Question: ---
My goal is to set up a connection to a MySQL database using Entity Framework (an ADO.NET Entity Data Model). I'm getting frustrated by all the wizards and dialog boxes and I still can't find what I'm looking for.
Here's what I've done so far: I just installed the MySQL .NET Connector v6.1.3 on my machine (to my knowledge, it is correctly installed. It shows up in Add/Remove Programs in the Control Panel). In Visual Studio (Visual C# 2008 Express Edition SP1 with Entity Framework Version that ships with SP1), I click to add a reference to a project, click on "ADO.NET Entity Data Model" and that brings me to a screen that asks "What should the model contain?" I select "Generate from database" and then click Next.
This screen asks me which data connection I should use. I click "New Connection" and get a screen that looks like this:

Where's an option for the ADO.NET MySQL Connector that I just installed?
I know <URL> for MySQL, but I can't figure out how to get it into my application so that Visual studio recognizes it, uses the ADO.NET connector, and allows me to select that connection to create an Entity Model. How can this be accomplished?
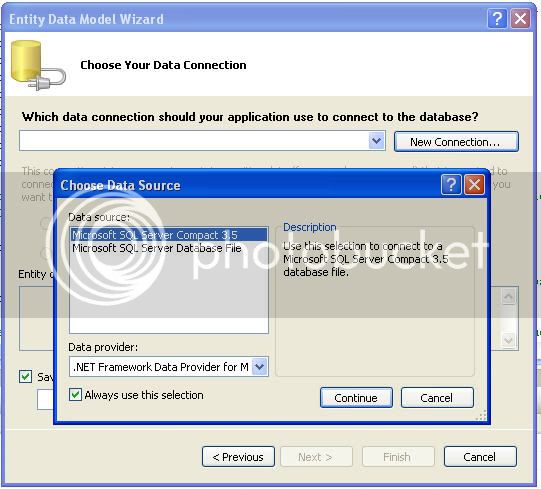
Answer: Use the app.config (or web.config) file to add a entry. Be sure the specify the provider= attribute correctly with the MySQL provider.